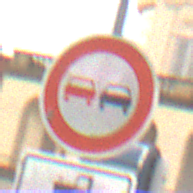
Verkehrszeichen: Ueberholverbot
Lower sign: SonstigeOderMehrspurigeFahrzeuge1
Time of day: MorningAfternoon
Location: Outdoor (Suburban)
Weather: Overcast
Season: NotSpecified
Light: Natural